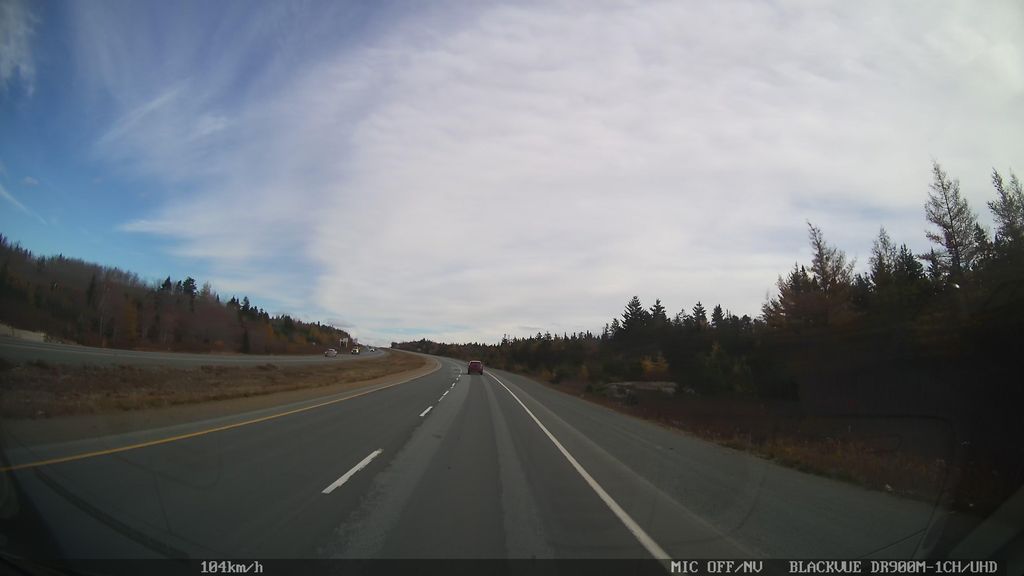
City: halifax